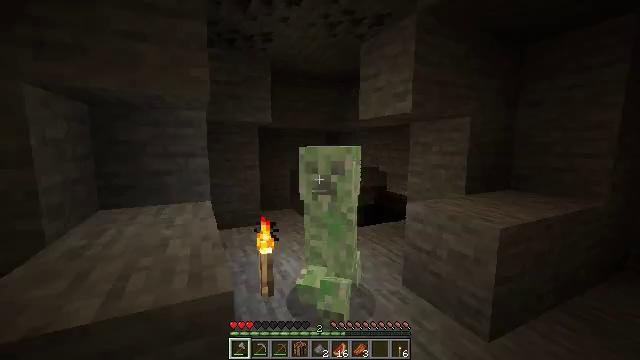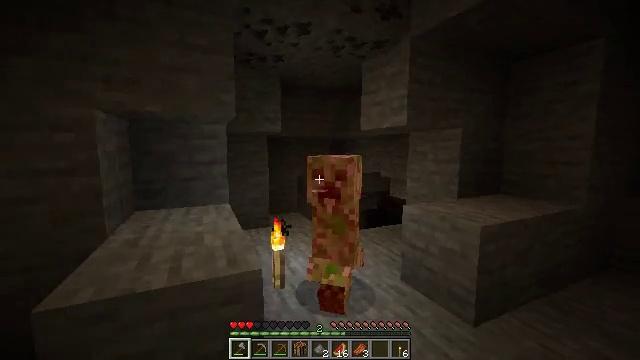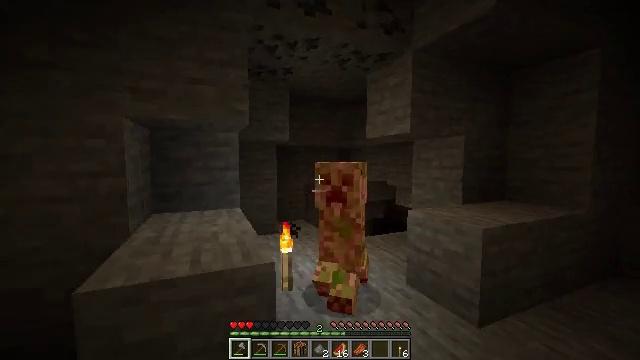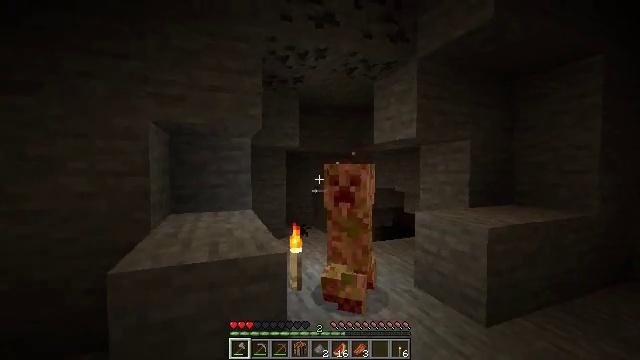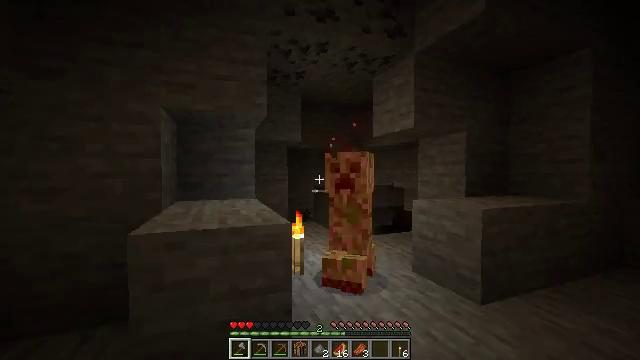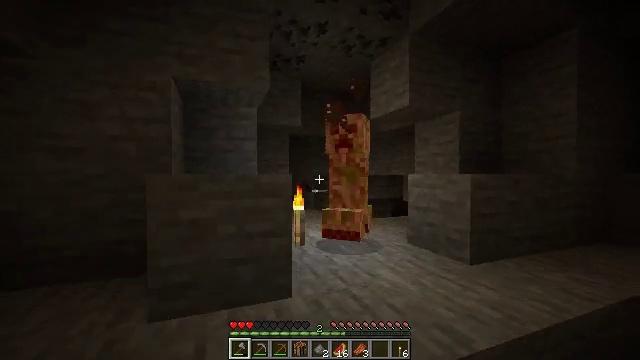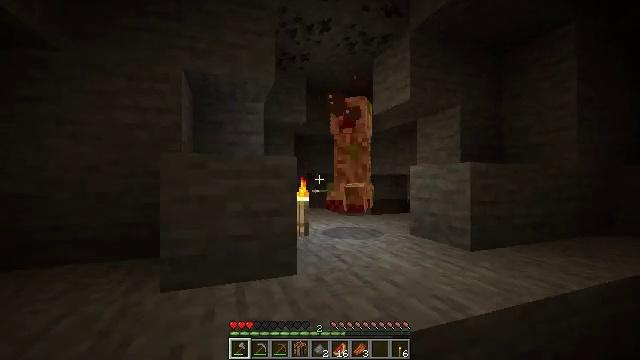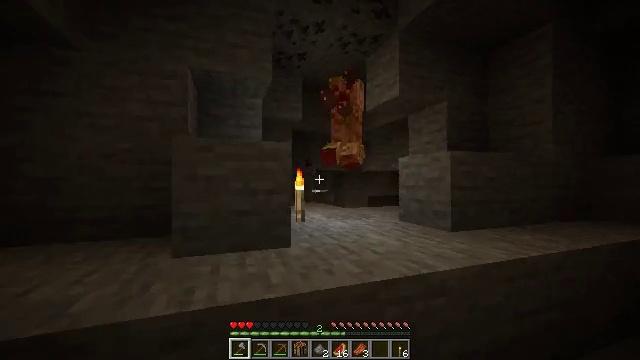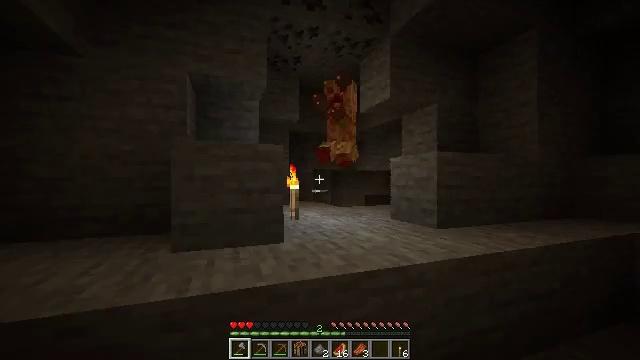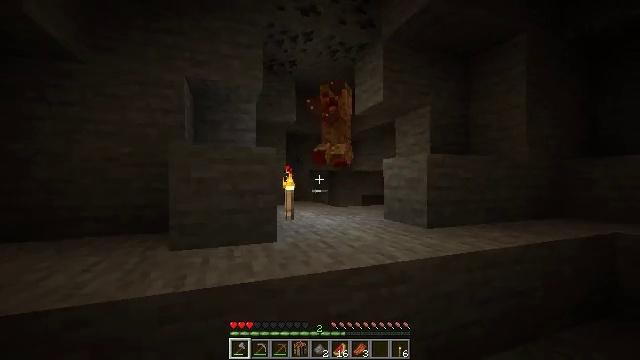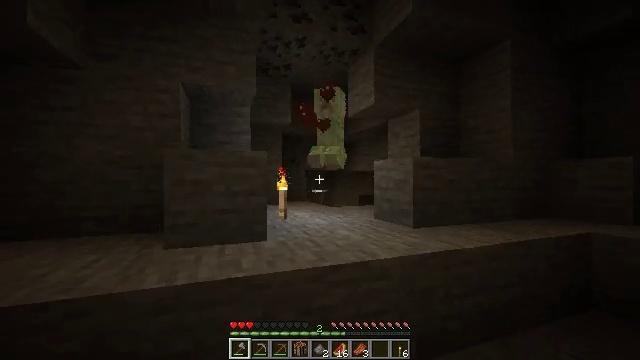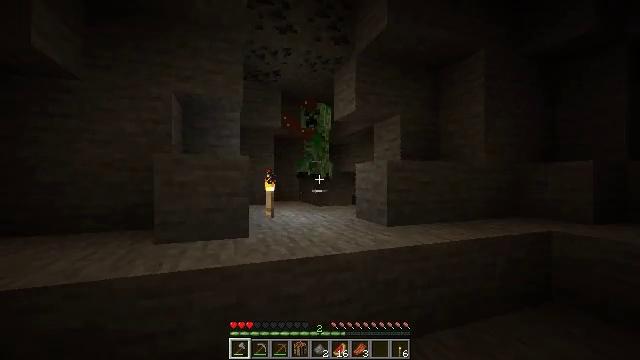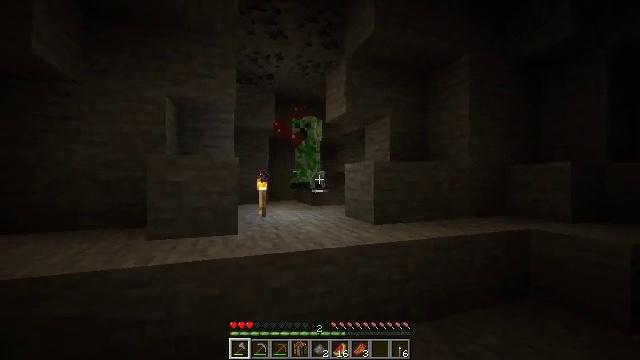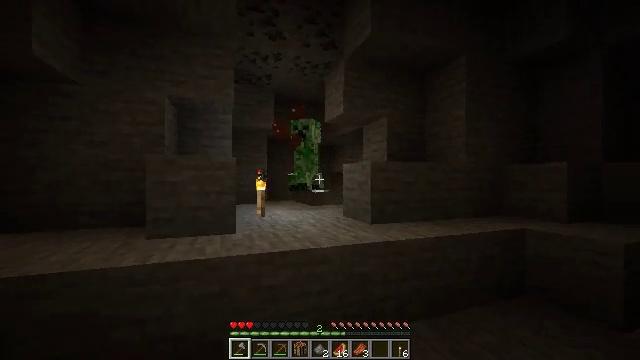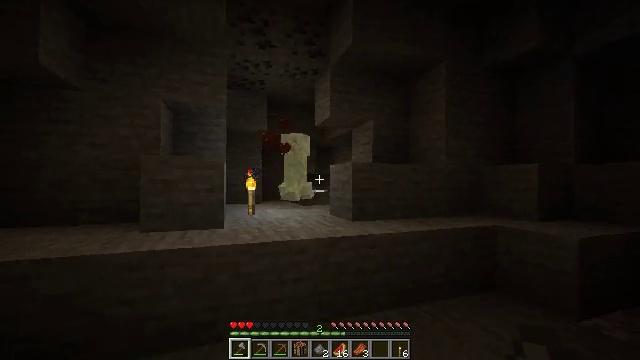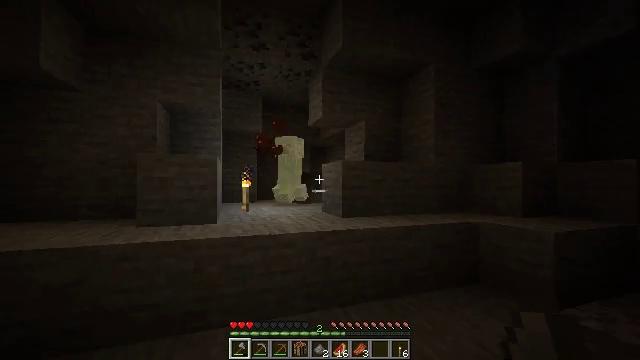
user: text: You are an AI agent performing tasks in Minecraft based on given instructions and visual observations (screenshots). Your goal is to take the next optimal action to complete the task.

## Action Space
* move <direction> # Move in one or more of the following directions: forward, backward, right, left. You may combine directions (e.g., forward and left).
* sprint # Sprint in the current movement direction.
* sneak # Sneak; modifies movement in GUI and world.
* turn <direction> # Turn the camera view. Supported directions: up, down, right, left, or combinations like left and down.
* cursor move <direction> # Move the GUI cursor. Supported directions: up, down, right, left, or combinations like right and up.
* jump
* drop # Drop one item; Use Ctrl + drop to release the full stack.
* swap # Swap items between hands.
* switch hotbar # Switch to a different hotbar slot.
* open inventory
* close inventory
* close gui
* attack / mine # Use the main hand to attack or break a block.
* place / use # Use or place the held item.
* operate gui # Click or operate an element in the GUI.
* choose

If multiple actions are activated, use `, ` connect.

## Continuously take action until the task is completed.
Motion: motion action
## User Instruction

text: Combat the creeper.
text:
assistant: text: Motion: move back, turn up
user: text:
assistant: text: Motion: move back, turn left and up
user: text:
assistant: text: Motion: move back, turn left and up
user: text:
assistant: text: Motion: move back and move right
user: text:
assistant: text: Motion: move back and move right
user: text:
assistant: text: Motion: move back and move right, turn left and up
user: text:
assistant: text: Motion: move back and move right
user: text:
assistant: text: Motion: move back and move right
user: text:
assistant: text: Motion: move back and move right
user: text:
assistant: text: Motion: move back and move right
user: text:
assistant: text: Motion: move back and move right
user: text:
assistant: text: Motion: move back and move right
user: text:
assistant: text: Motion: move back and move right
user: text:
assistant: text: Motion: move back and move right
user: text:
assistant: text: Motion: move back and move right
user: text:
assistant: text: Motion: move back and move right
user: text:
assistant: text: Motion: move back
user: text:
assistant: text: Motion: move back
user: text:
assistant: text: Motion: move back
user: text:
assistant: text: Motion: move back, turn left
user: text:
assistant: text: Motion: move back, turn left and down
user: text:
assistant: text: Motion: move back, turn left and down
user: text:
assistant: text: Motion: move back, turn left and down
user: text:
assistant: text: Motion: no_op
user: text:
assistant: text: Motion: no_op
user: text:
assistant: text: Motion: no_op
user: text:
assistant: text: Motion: move forward
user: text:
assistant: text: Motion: move forward
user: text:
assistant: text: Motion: move forward
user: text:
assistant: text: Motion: move forward